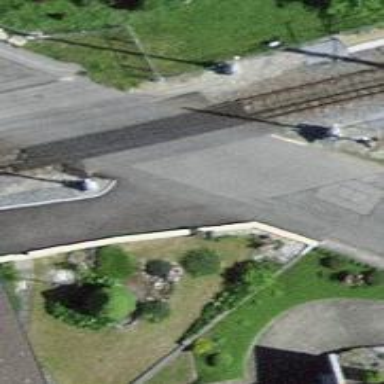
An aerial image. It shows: Level crossing at the railway with full barrier.